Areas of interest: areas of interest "Hibiscus Street"
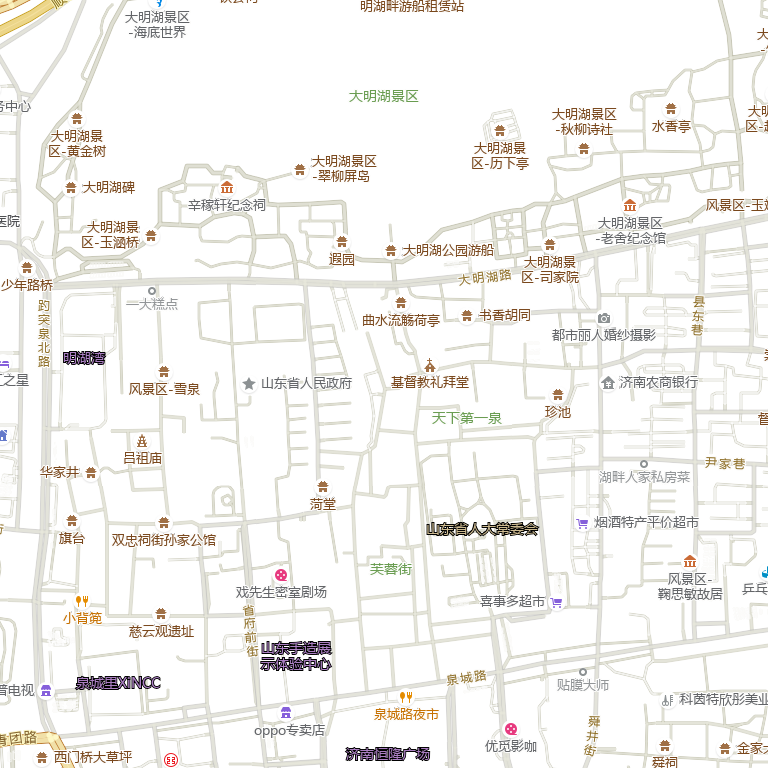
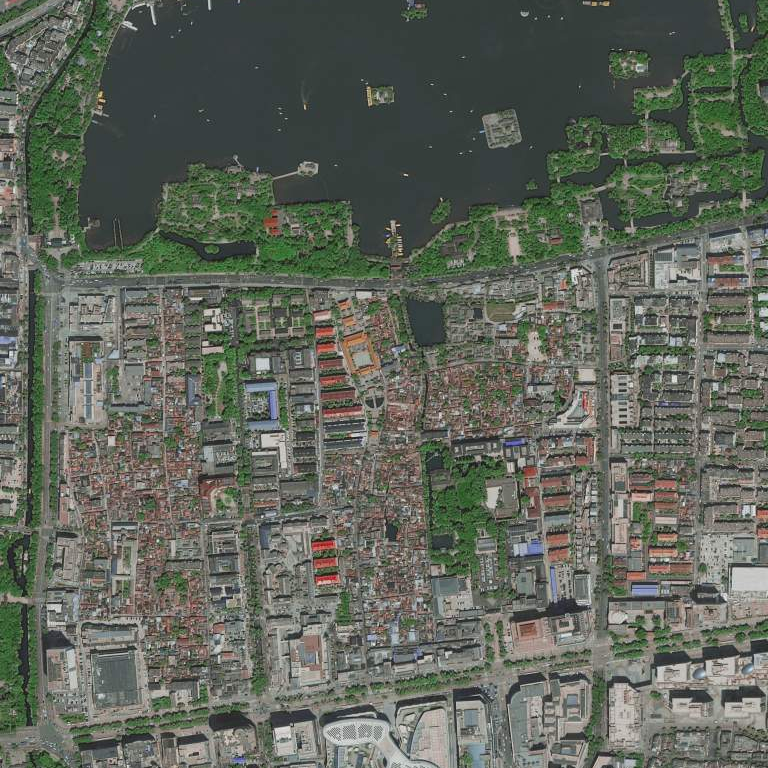